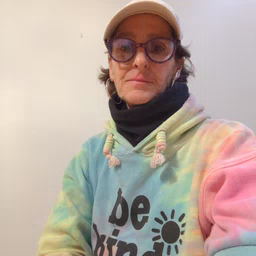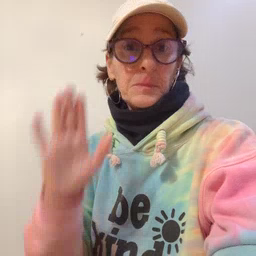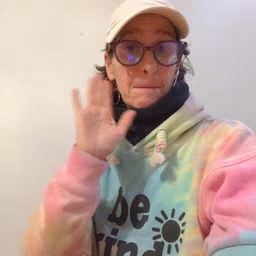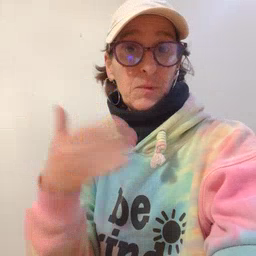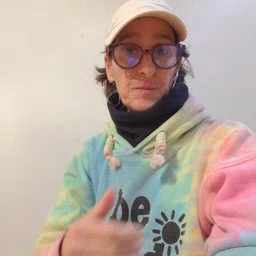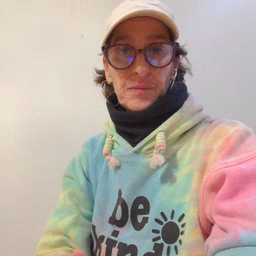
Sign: bedroom